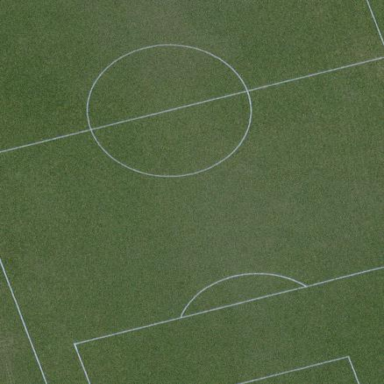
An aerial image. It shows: Soccer pitch with grass surface for leisure and sports.